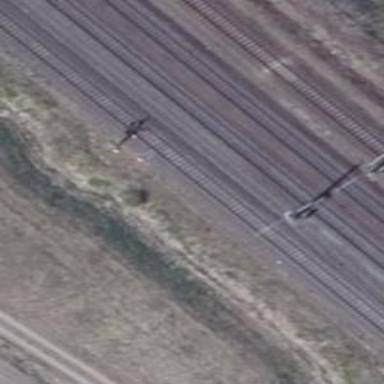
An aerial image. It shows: Railway signal.